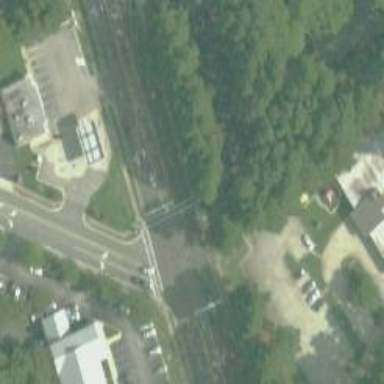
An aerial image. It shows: Marked crossing on the road.